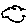
Label: cloud